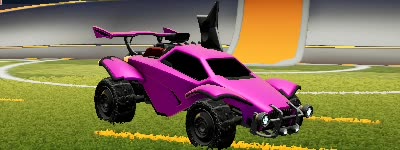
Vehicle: octane